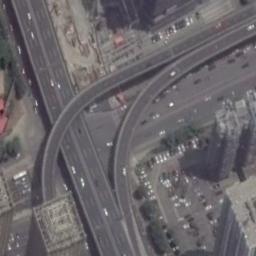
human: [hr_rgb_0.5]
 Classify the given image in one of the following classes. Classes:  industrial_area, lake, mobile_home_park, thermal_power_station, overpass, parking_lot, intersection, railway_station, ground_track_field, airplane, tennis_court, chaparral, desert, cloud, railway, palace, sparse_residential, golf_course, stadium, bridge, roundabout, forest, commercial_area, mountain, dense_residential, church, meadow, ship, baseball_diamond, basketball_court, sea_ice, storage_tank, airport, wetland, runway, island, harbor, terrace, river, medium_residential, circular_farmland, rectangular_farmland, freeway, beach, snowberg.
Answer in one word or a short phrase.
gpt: overpass